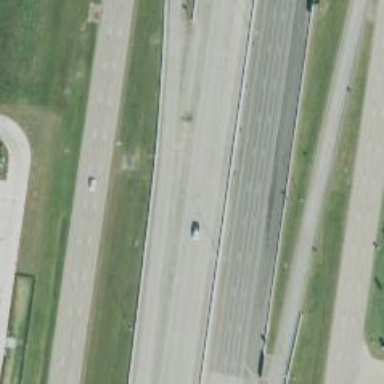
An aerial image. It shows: Motorway link.